Interaction volume radius: 5 \u00c5
Interaction volume height: 10 \u00c5
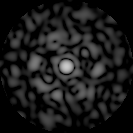
Disorder parameter: 0.7478